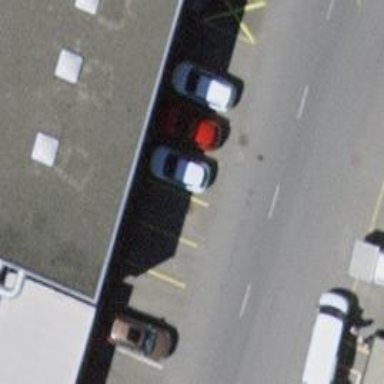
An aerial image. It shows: Parking area with surface.